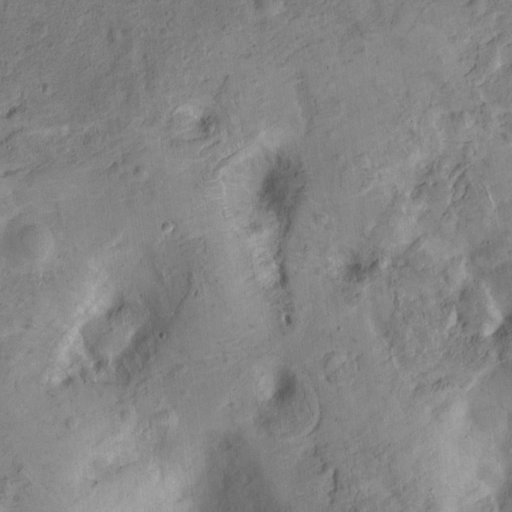
Classes present: Background, Cone